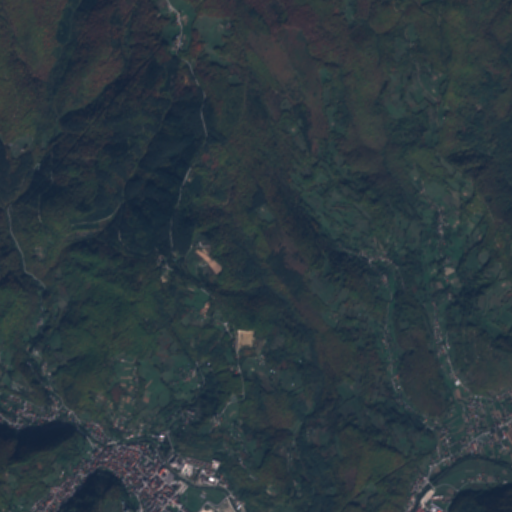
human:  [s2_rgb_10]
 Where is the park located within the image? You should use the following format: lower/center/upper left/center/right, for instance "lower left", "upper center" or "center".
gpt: The park is located in the lower of the image.
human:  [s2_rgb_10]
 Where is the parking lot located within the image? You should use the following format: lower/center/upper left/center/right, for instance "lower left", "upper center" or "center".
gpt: The parking lot is located in the lower left of the image.
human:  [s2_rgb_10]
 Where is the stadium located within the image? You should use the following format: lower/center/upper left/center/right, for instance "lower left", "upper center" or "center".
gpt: The stadium is located in the lower center of the image.
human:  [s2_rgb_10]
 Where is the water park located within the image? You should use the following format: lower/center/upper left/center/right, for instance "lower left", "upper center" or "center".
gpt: The water park is located in the lower left of the image.
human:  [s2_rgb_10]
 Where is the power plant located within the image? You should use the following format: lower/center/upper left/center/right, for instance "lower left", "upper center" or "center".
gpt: There is no power plant in the image.